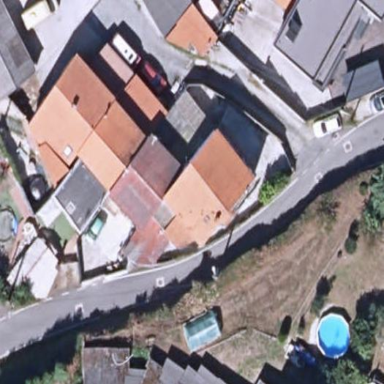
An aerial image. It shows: Simple house.